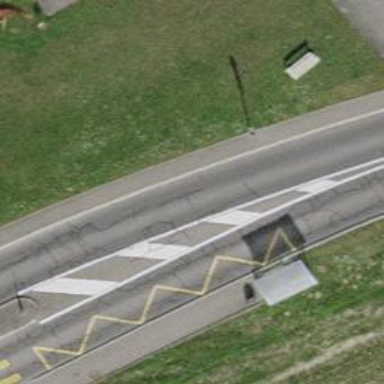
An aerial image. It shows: Bus stop equipped with public transport stop position.